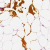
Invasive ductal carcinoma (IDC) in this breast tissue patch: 0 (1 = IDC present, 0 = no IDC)